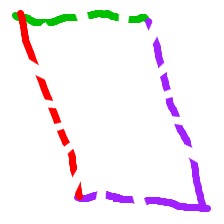
Shape: parallelogram